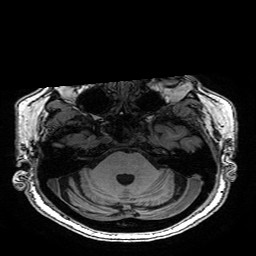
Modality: T1w
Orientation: coronal
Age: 65
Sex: female
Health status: healthy
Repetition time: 2.53 s
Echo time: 0.0034 s